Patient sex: M
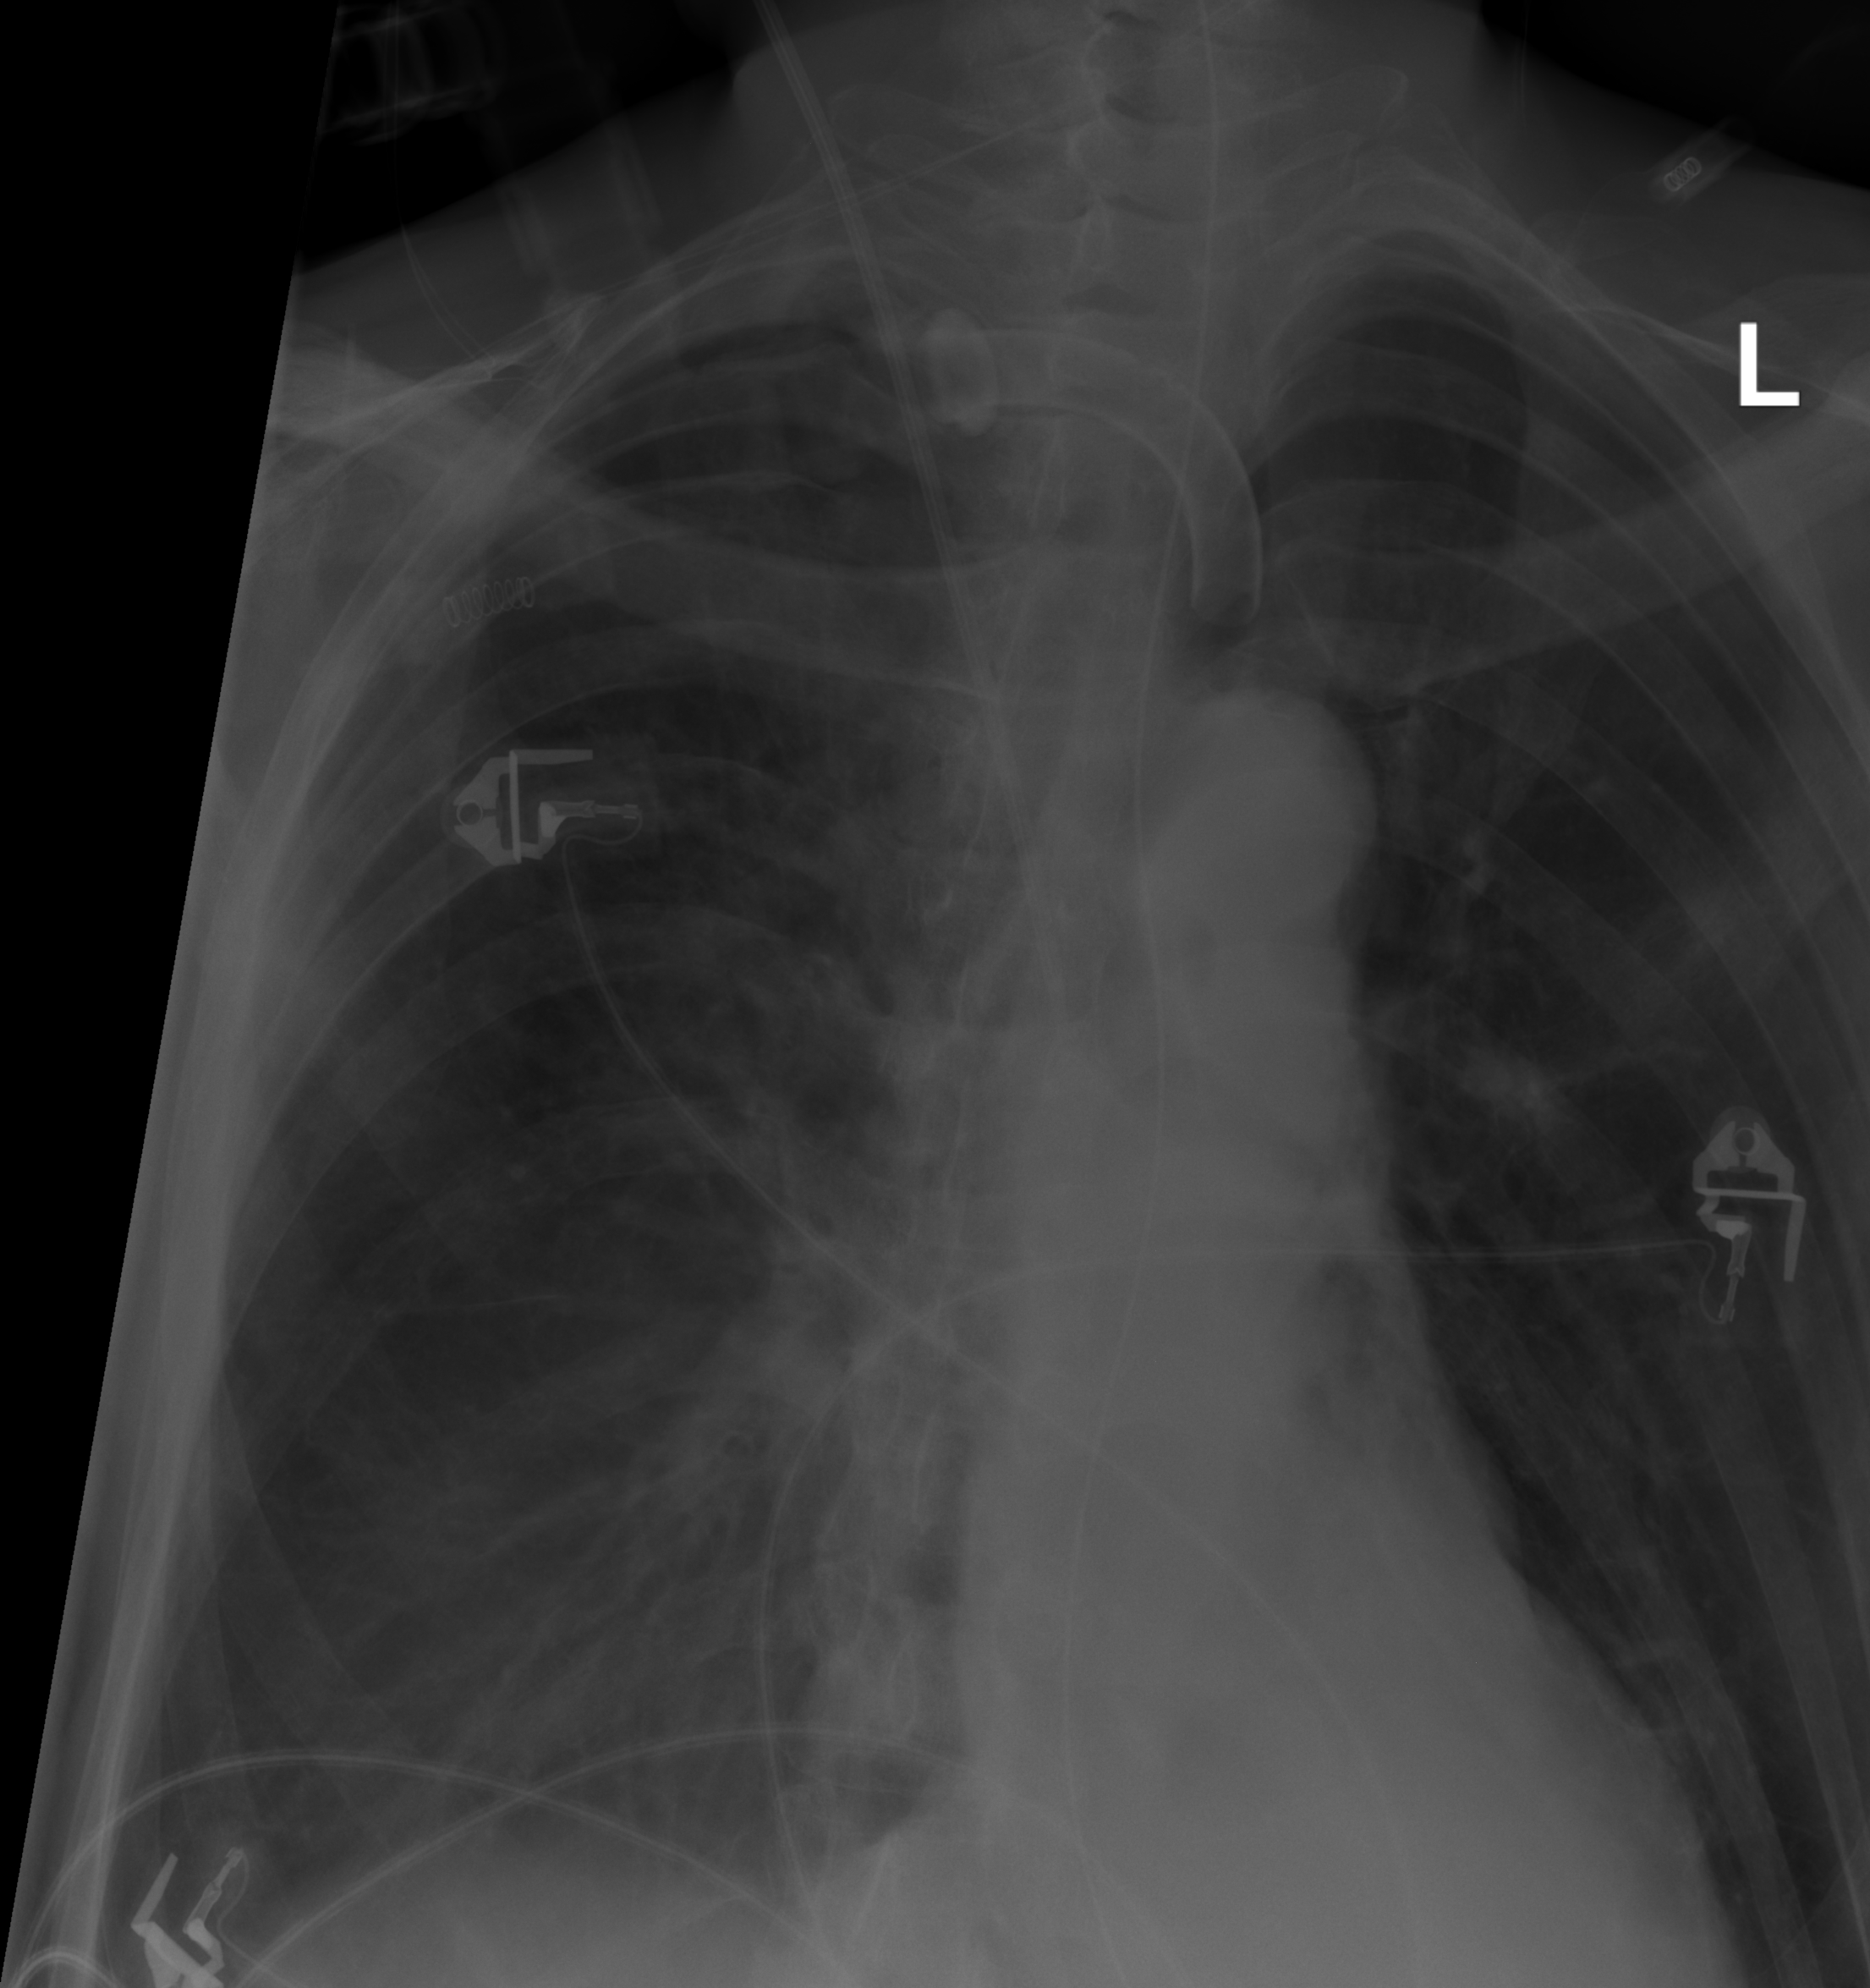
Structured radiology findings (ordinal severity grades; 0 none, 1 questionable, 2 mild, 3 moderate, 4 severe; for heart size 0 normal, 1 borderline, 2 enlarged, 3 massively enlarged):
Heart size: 0
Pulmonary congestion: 0
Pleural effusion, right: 2
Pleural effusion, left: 0
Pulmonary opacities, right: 0
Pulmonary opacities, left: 0
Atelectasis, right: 2
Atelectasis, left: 0